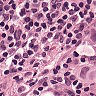
Metastatic tissue present: yes